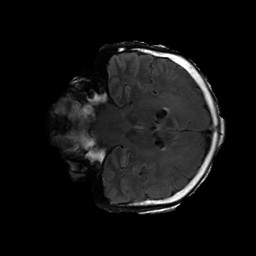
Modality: FLAIR
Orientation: coronal
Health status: ill
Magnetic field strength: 3 T